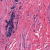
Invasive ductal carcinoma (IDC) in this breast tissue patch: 0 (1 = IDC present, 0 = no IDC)